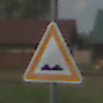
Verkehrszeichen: UnebeneFahrbahn
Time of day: MorningAfternoon
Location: Outdoor (Nature)
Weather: PartlyCloudy
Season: NotSpecified
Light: Natural